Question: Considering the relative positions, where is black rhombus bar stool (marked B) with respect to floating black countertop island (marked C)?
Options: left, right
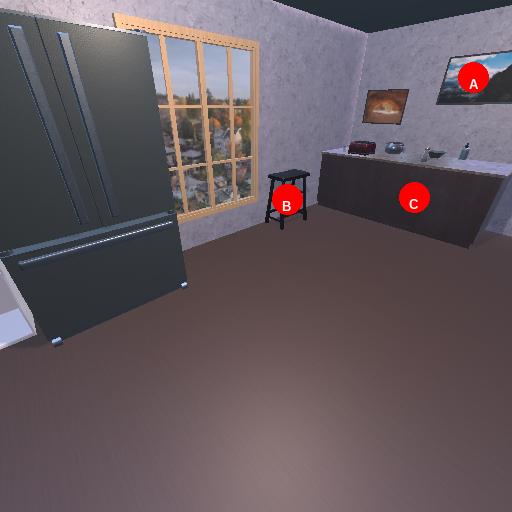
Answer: left